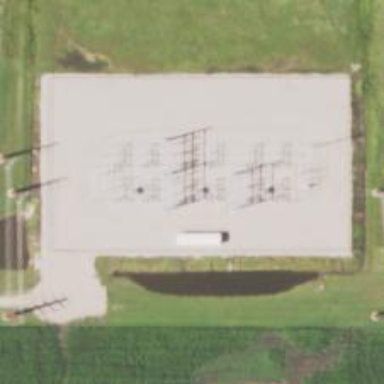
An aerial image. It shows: Switch used for power control.